Field crop: maize
Growth stage: 2
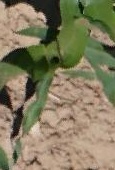
Species: maize